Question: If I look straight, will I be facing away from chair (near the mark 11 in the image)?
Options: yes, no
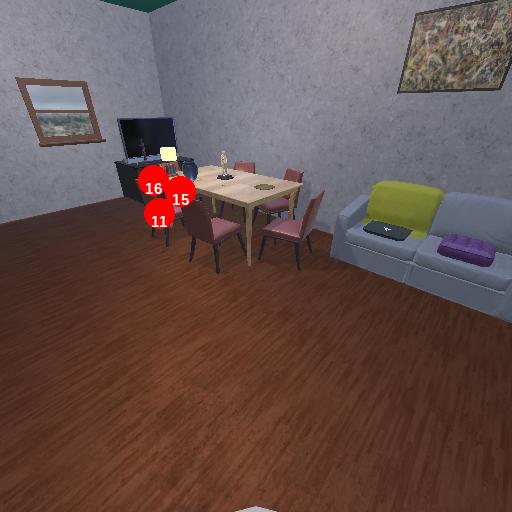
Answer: yes